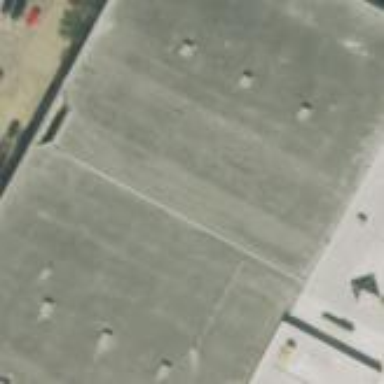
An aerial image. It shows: Building with flat roof.